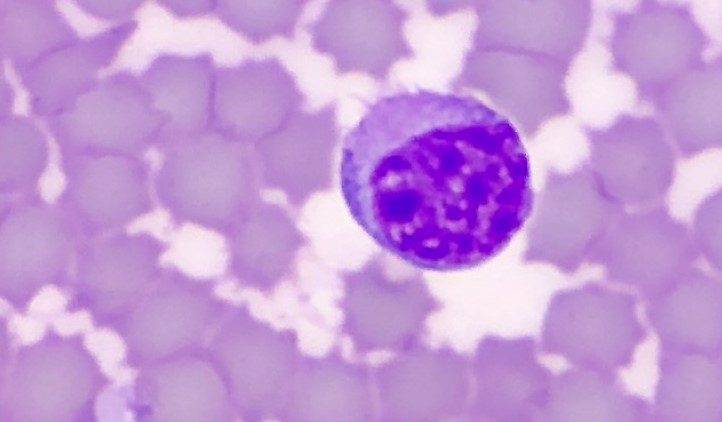
White blood cell type: Lymphocyte